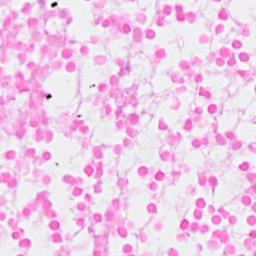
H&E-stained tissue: Breast